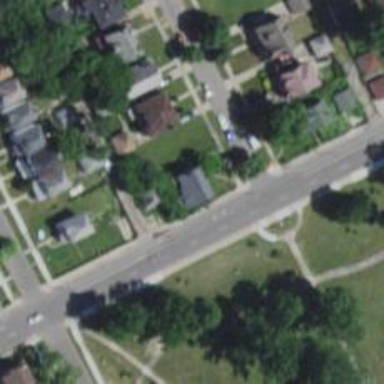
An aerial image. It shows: Neighborhood.